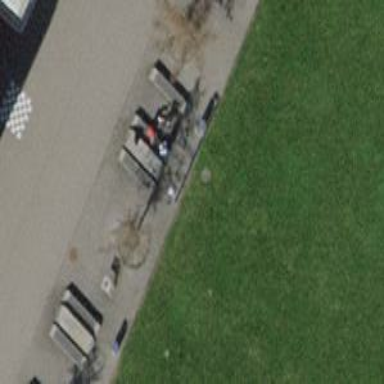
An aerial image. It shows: Picnic table located in leisure land area.